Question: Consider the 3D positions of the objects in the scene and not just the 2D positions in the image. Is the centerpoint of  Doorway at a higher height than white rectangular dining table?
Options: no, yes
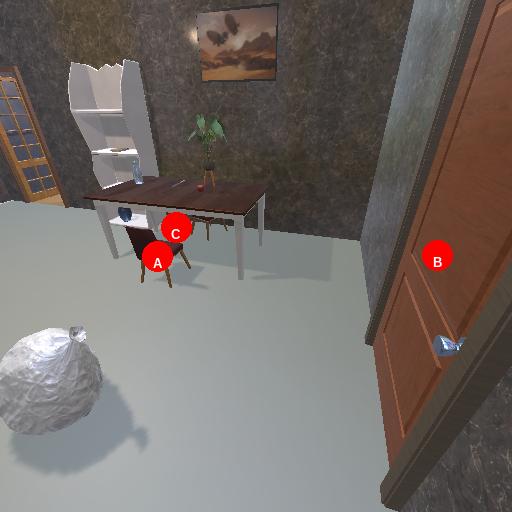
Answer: no